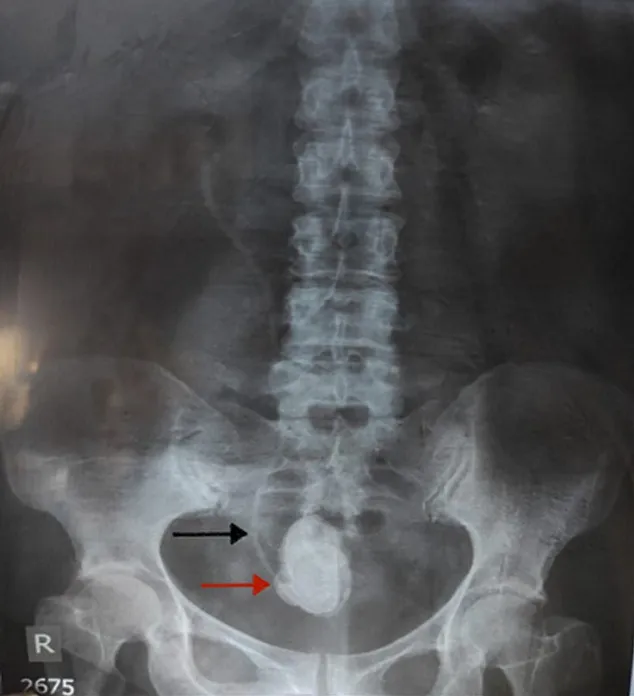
a kidney, ureter, and bladder X-ray showed a radiopaque image in the pelvis with a size of 45 mm x 30 mm (red arrow) and a stent image (black arrow) in the right paravertebral space of the pelvic cavity.
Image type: radiology (x_ray)